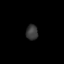
Tissue: lung
Cell type: Epithelial cells
Senescence score: 0.2263
Nuclear area (px): 176
Mean DAPI intensity: 57.244